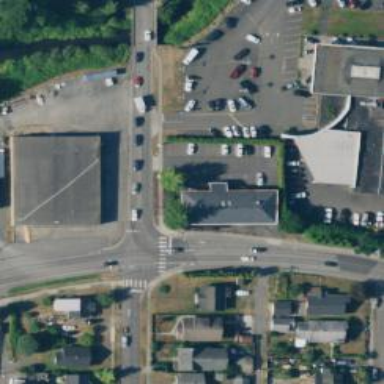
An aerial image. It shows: Uncontrolled zebra crossing.